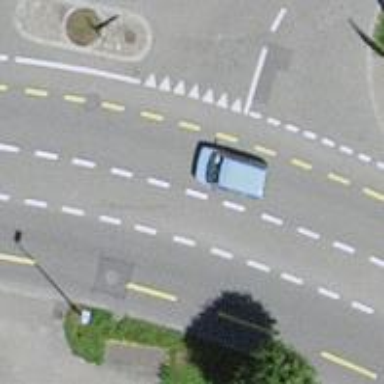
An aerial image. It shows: Secondary road with dedicated cycle lane.